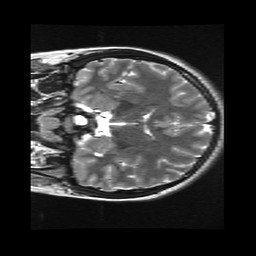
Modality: T2w
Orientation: coronal
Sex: female
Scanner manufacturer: ge
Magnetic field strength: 3 T
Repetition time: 5 s
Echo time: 0.1019 s